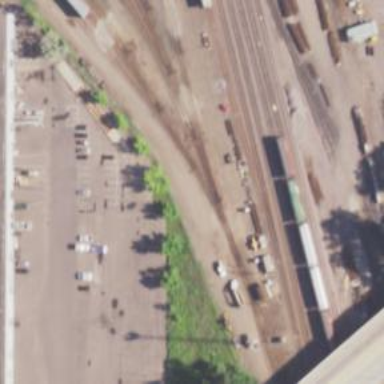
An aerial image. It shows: Railway yard.